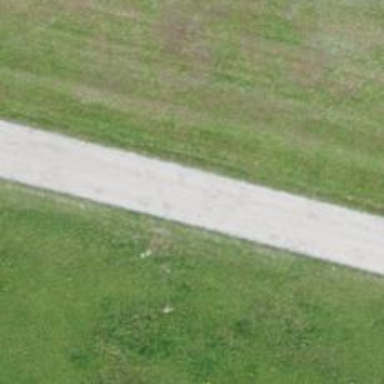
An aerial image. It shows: Gravel track with grade 2 tracktype.